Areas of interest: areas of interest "Factory"
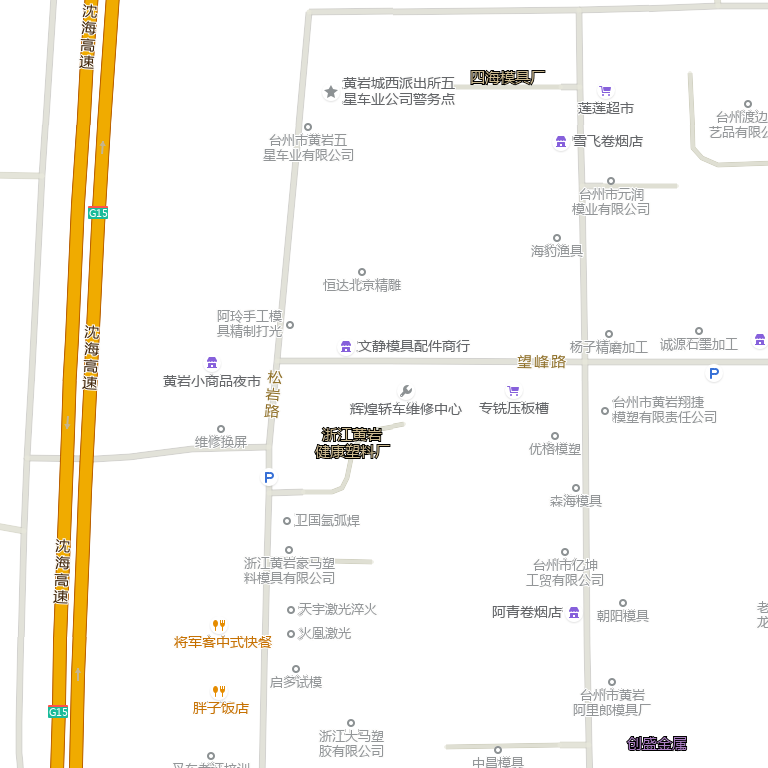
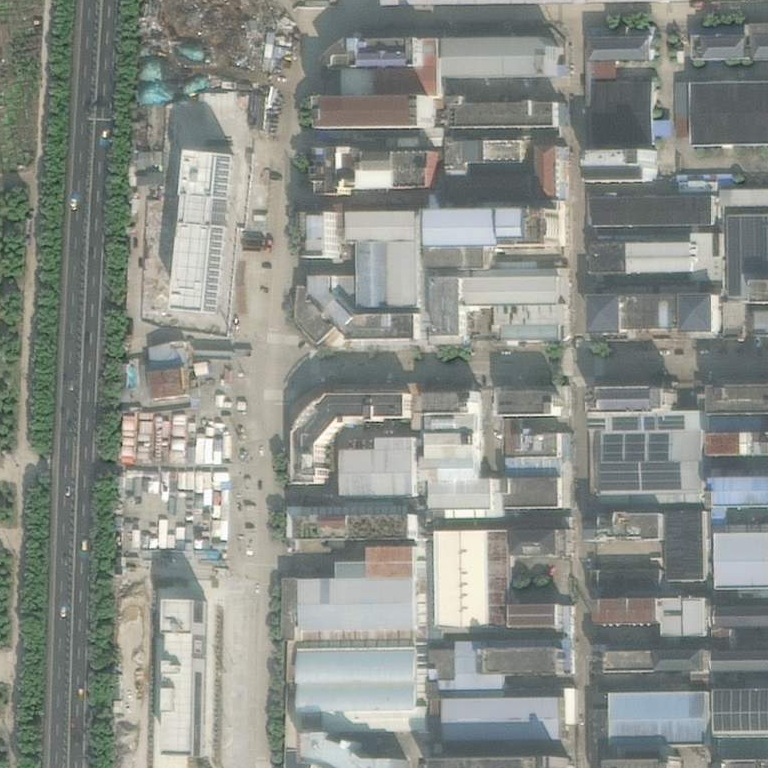